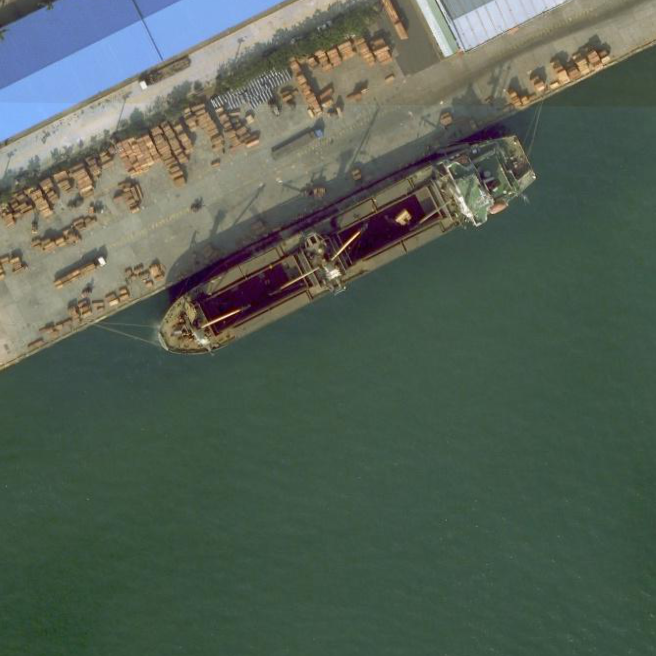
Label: civil